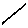
Label: line